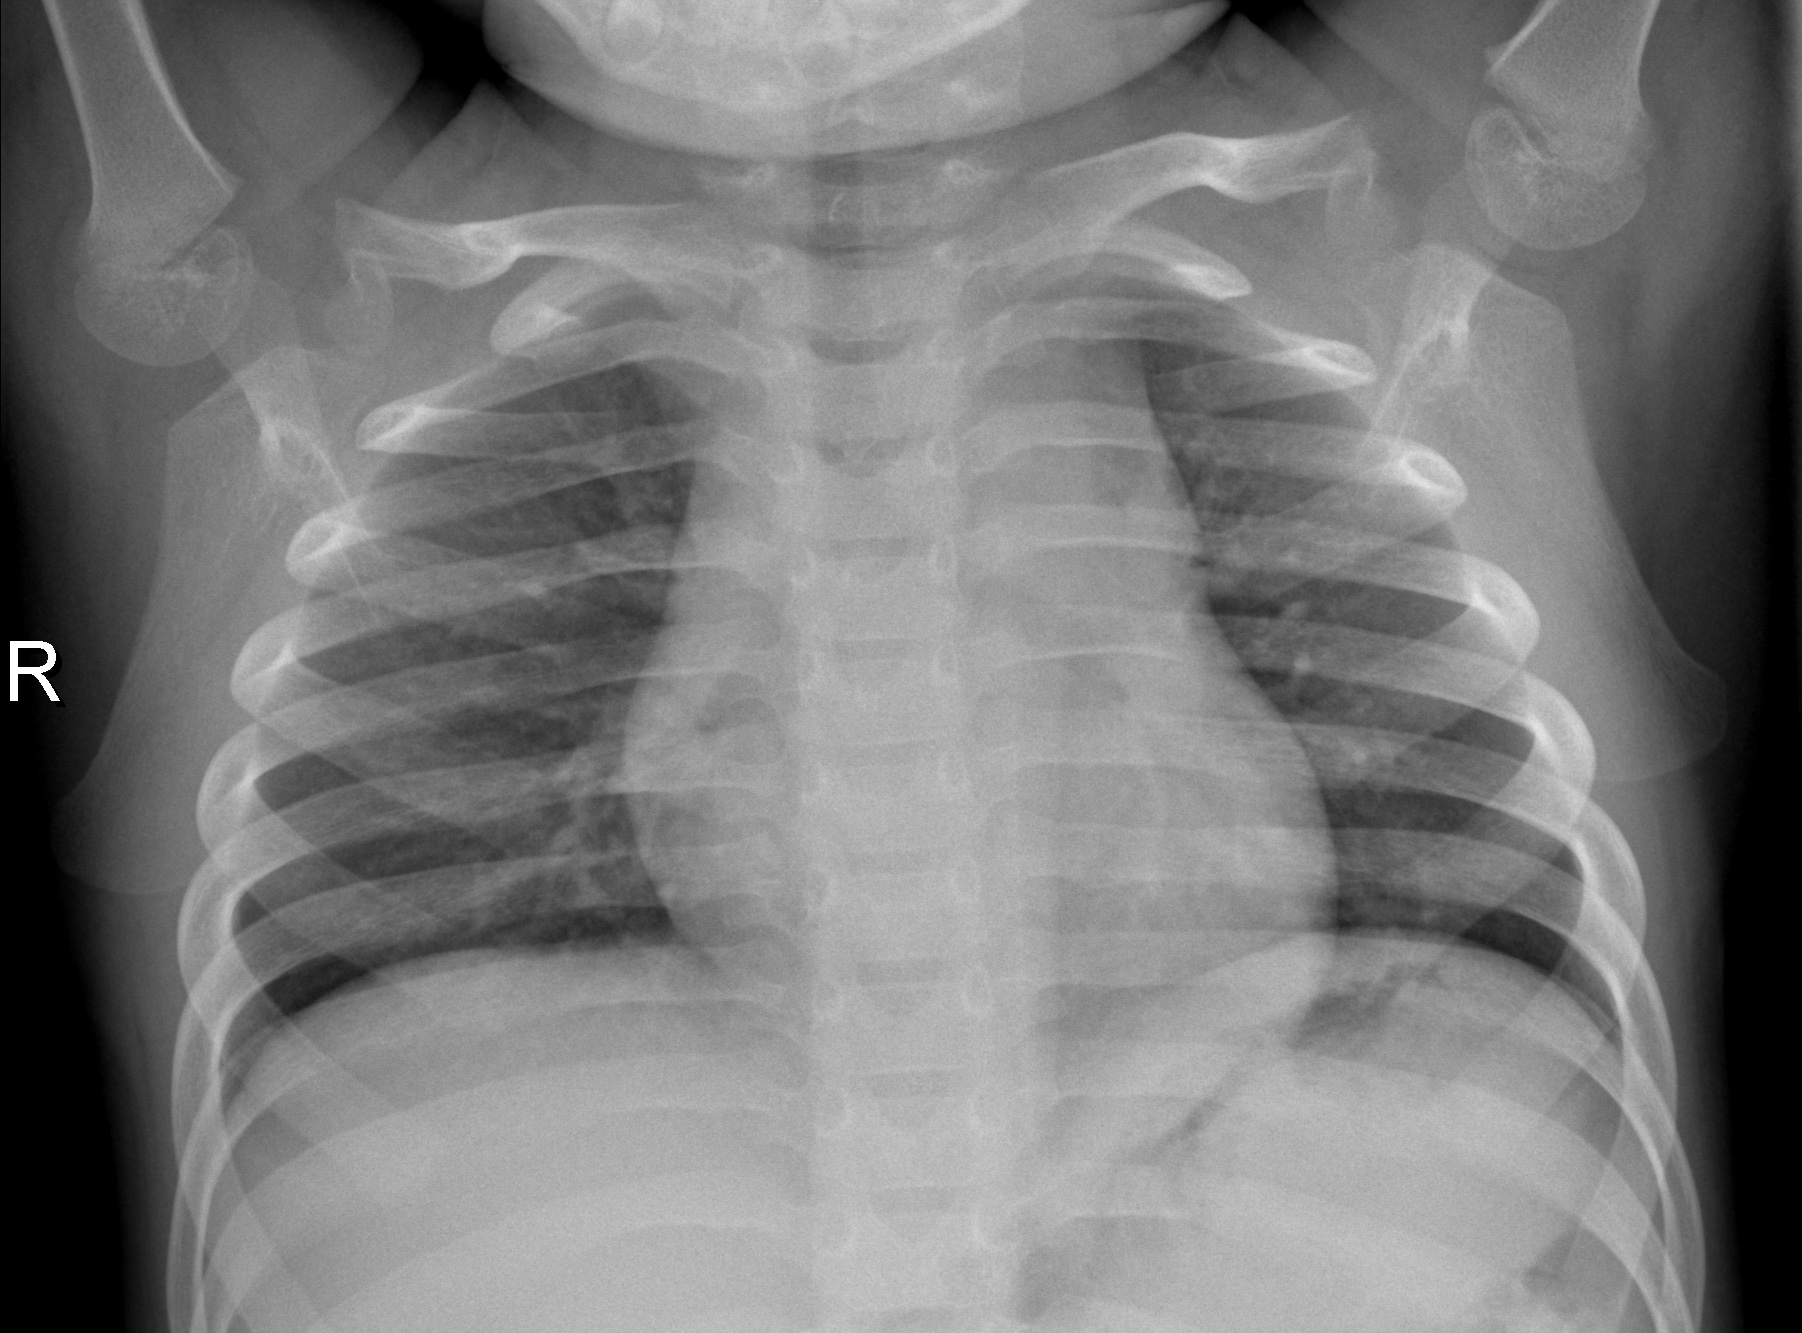
Diagnosis: NORMAL